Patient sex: M
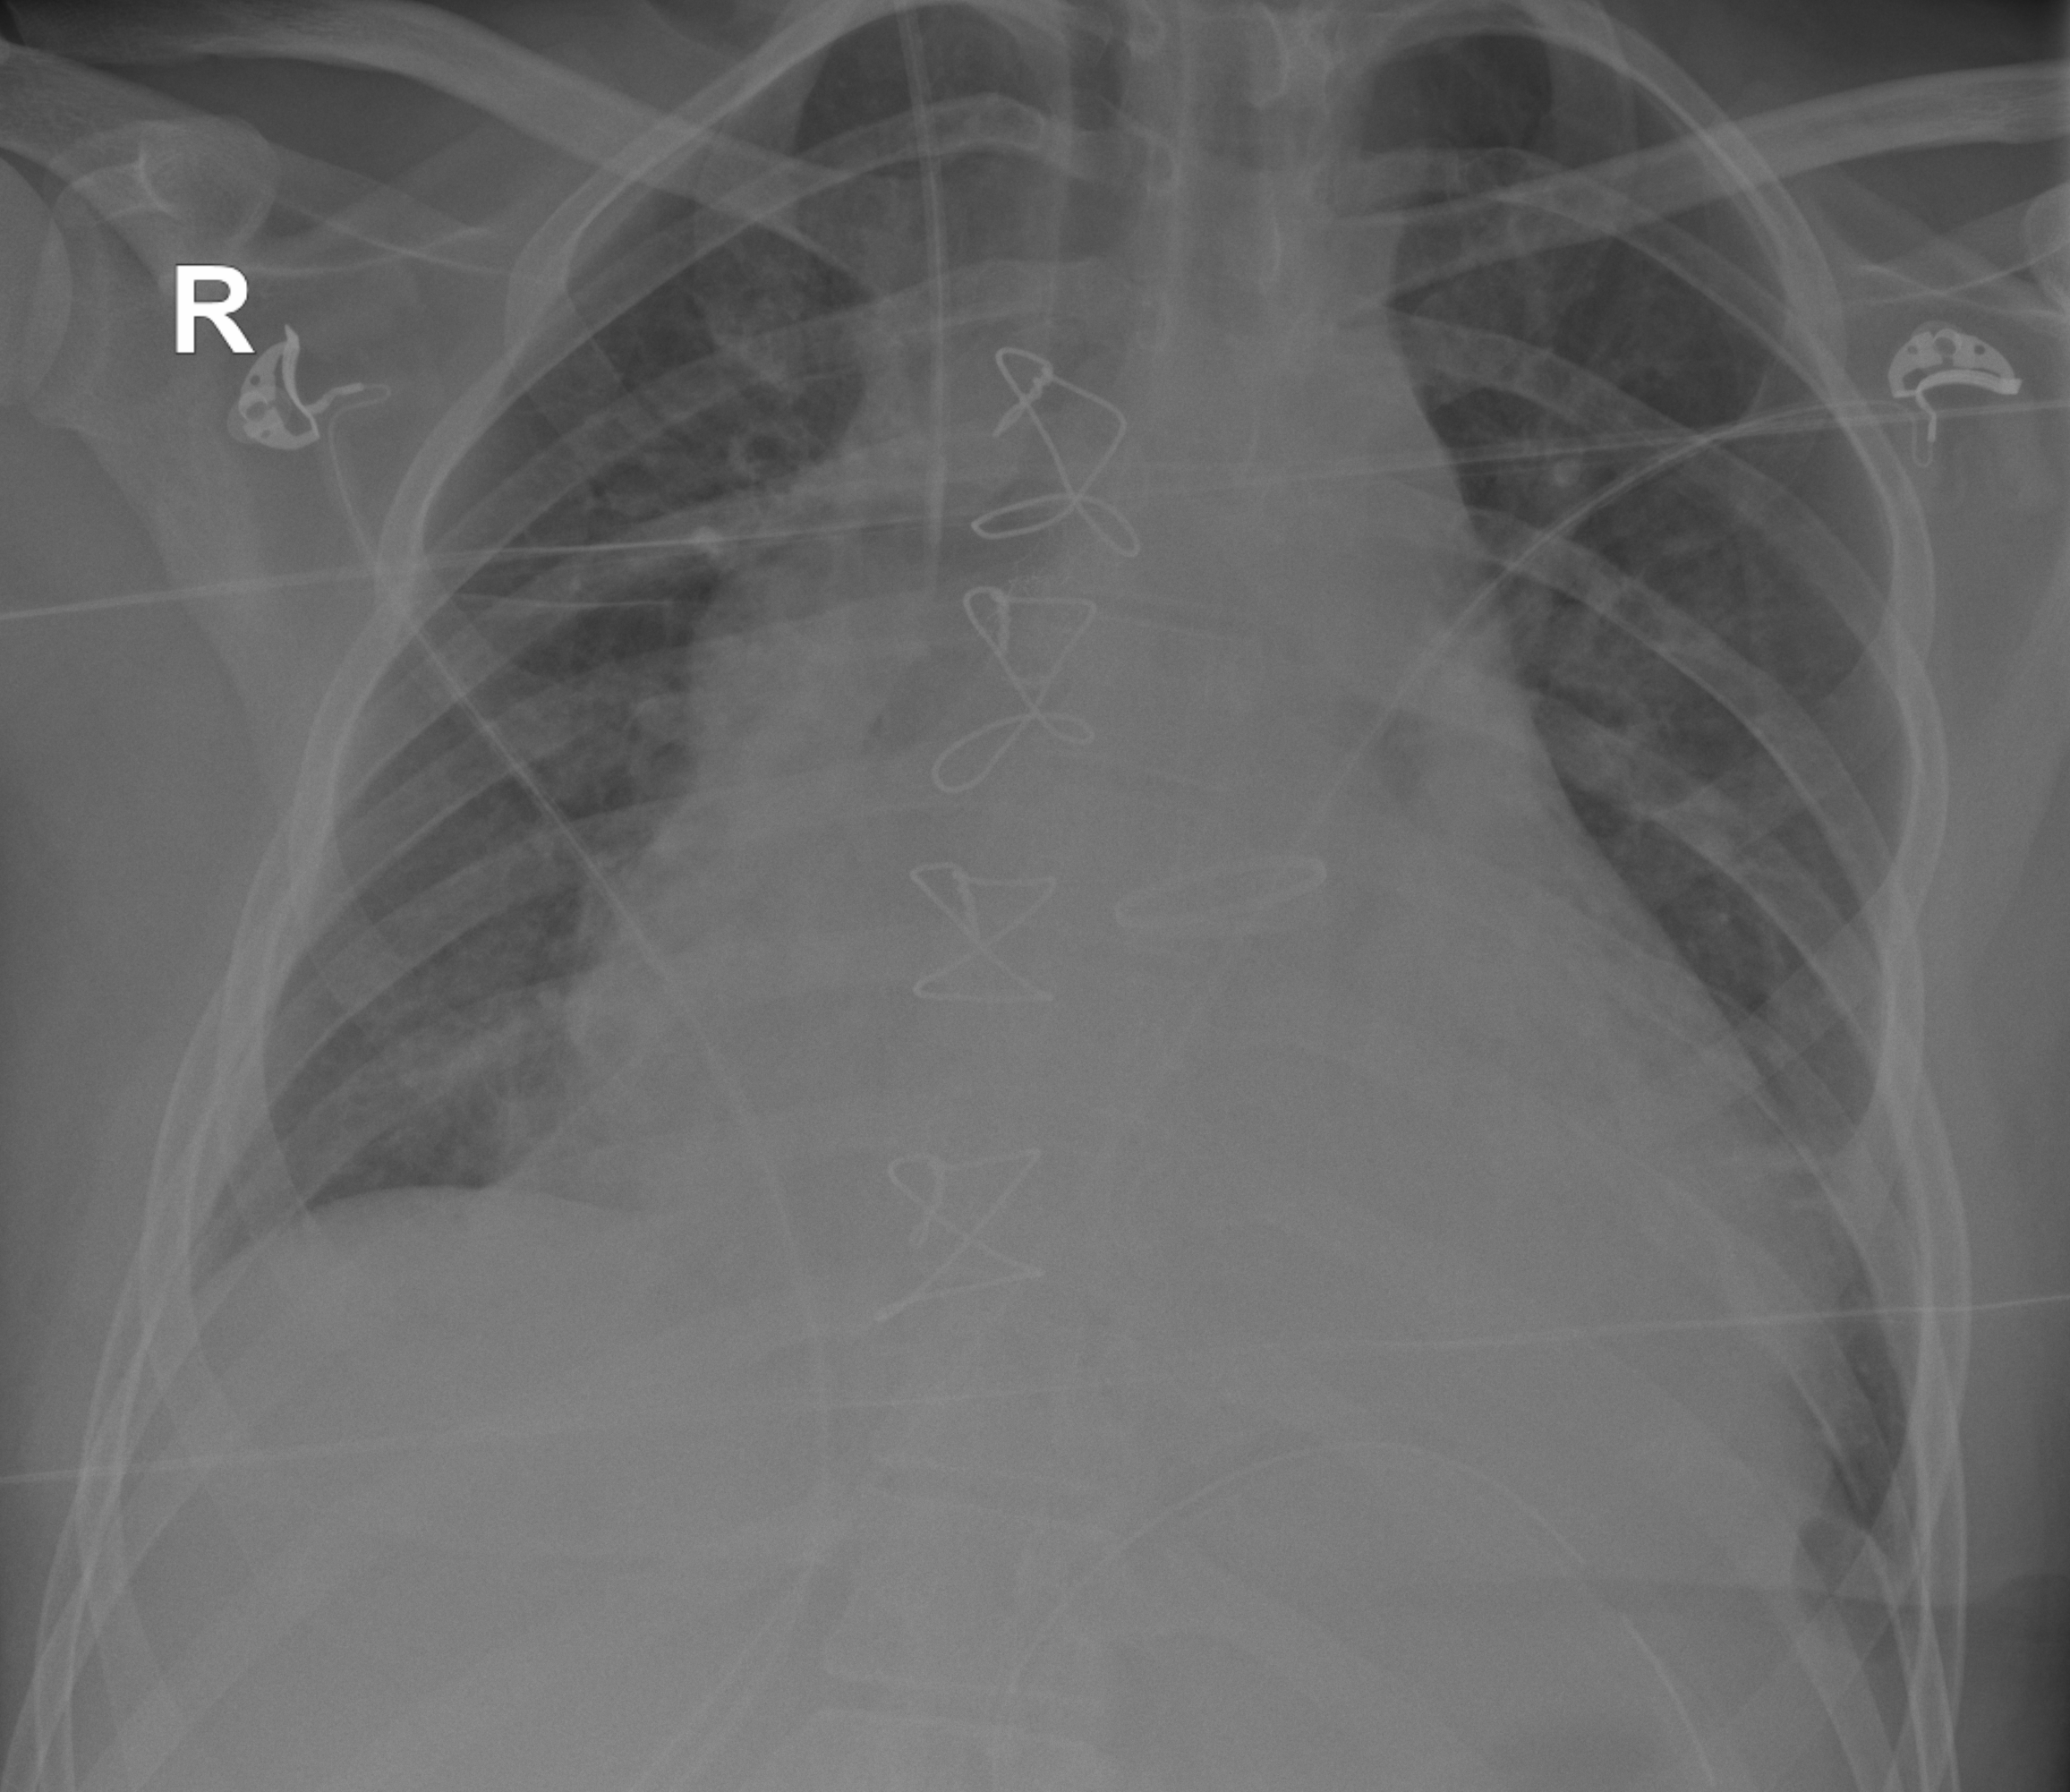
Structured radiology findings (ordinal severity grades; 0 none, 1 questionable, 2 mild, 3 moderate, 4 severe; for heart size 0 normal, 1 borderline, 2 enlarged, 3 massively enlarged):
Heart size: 3
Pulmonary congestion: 2
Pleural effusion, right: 2
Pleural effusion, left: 2
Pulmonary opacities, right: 2
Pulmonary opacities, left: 2
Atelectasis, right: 2
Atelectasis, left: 2